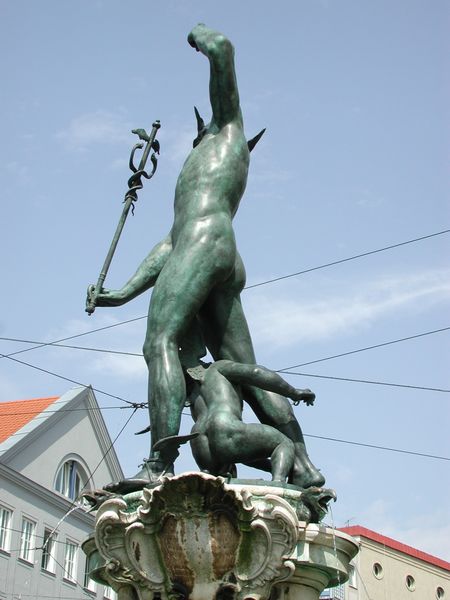
Titel: Merkurbrunnen in Augsburg
Künstler: Adriaen de Vries
Standort: Augsburg, Moritzplatz (EU - D - B)
Schlagwörter: adler, blau, flügel, gott, himmel, körper, mann, nackt, vogel, wasser, fenster, haus, stehen, stein, kind, renaissance, brunnen, putto, skulptur, statue, stab, kartusche, metall, bronze, foto, hinten, kupfer, helm, manierismus, teufel, schreitend, greif, marktplatz, wien, merkur, brunne, zepter, aufsatz, leitung, greifvögel, neptun, brunnenfigur, greife, poseidon